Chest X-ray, PA view. Patient: 71 years old, sex F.
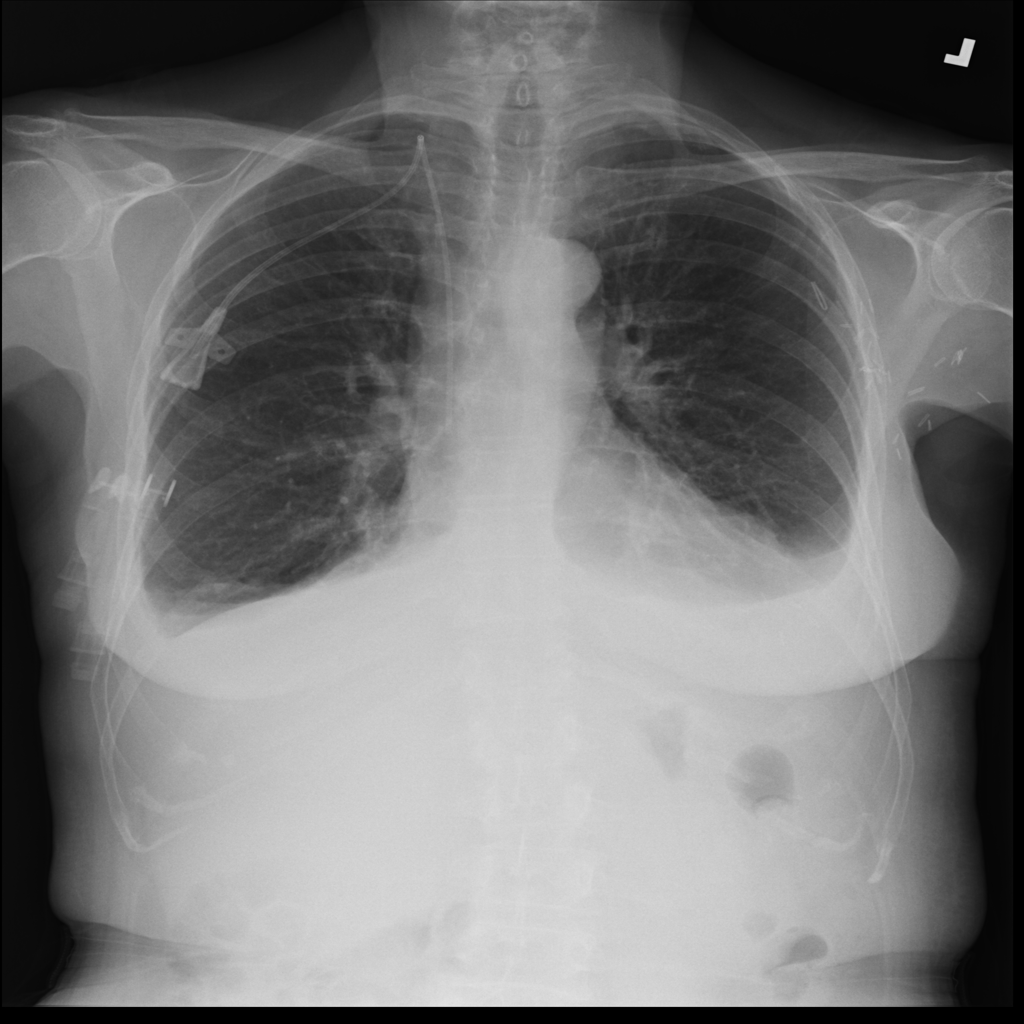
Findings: Infiltration